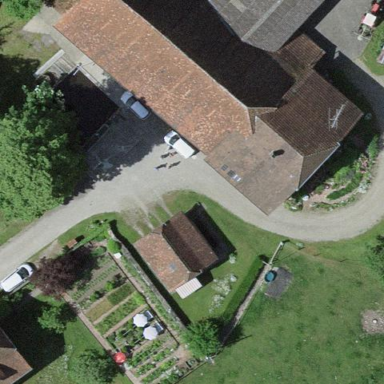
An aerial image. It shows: Farmyard area.